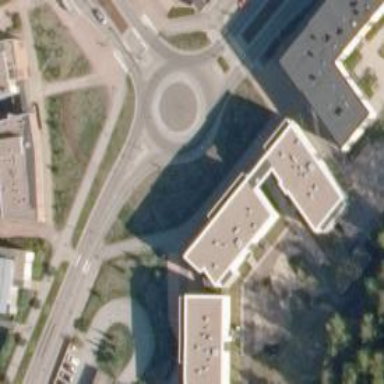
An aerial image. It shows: Tertiary road with asphalt surface leading to roundabout.